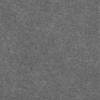
Label: dusty